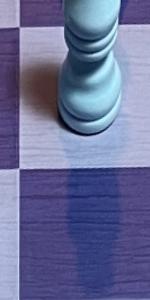
Label: Empty